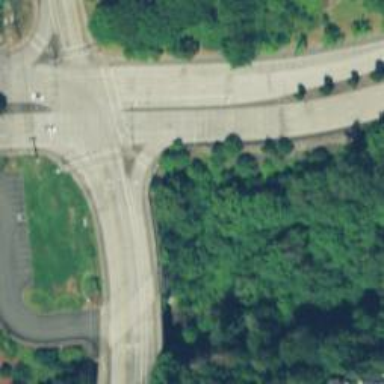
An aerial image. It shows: Secondary link road.